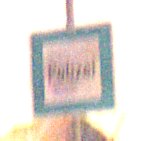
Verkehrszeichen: Polizei
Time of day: Night
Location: Outdoor (Nature)
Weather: Clear
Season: NotSpecified
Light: Natural